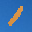
Label: 1